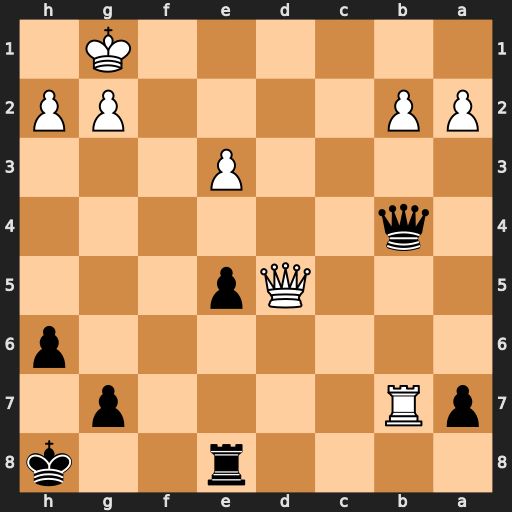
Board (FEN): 4r2k/pR4p1/7p/3Qp3/1q6/4P3/PP4PP/6K1
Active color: b
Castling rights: -
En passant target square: -
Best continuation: Qe1#